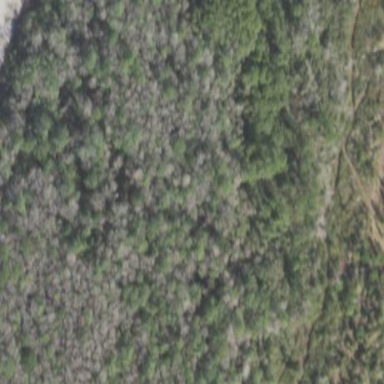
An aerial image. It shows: Mixed woodland with various types of leaves.